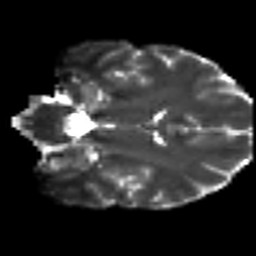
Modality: T2w
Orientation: coronal
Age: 28
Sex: female
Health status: healthy
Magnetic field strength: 3 T
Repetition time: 9 s
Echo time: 0.093 s